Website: apple
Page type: billing-address
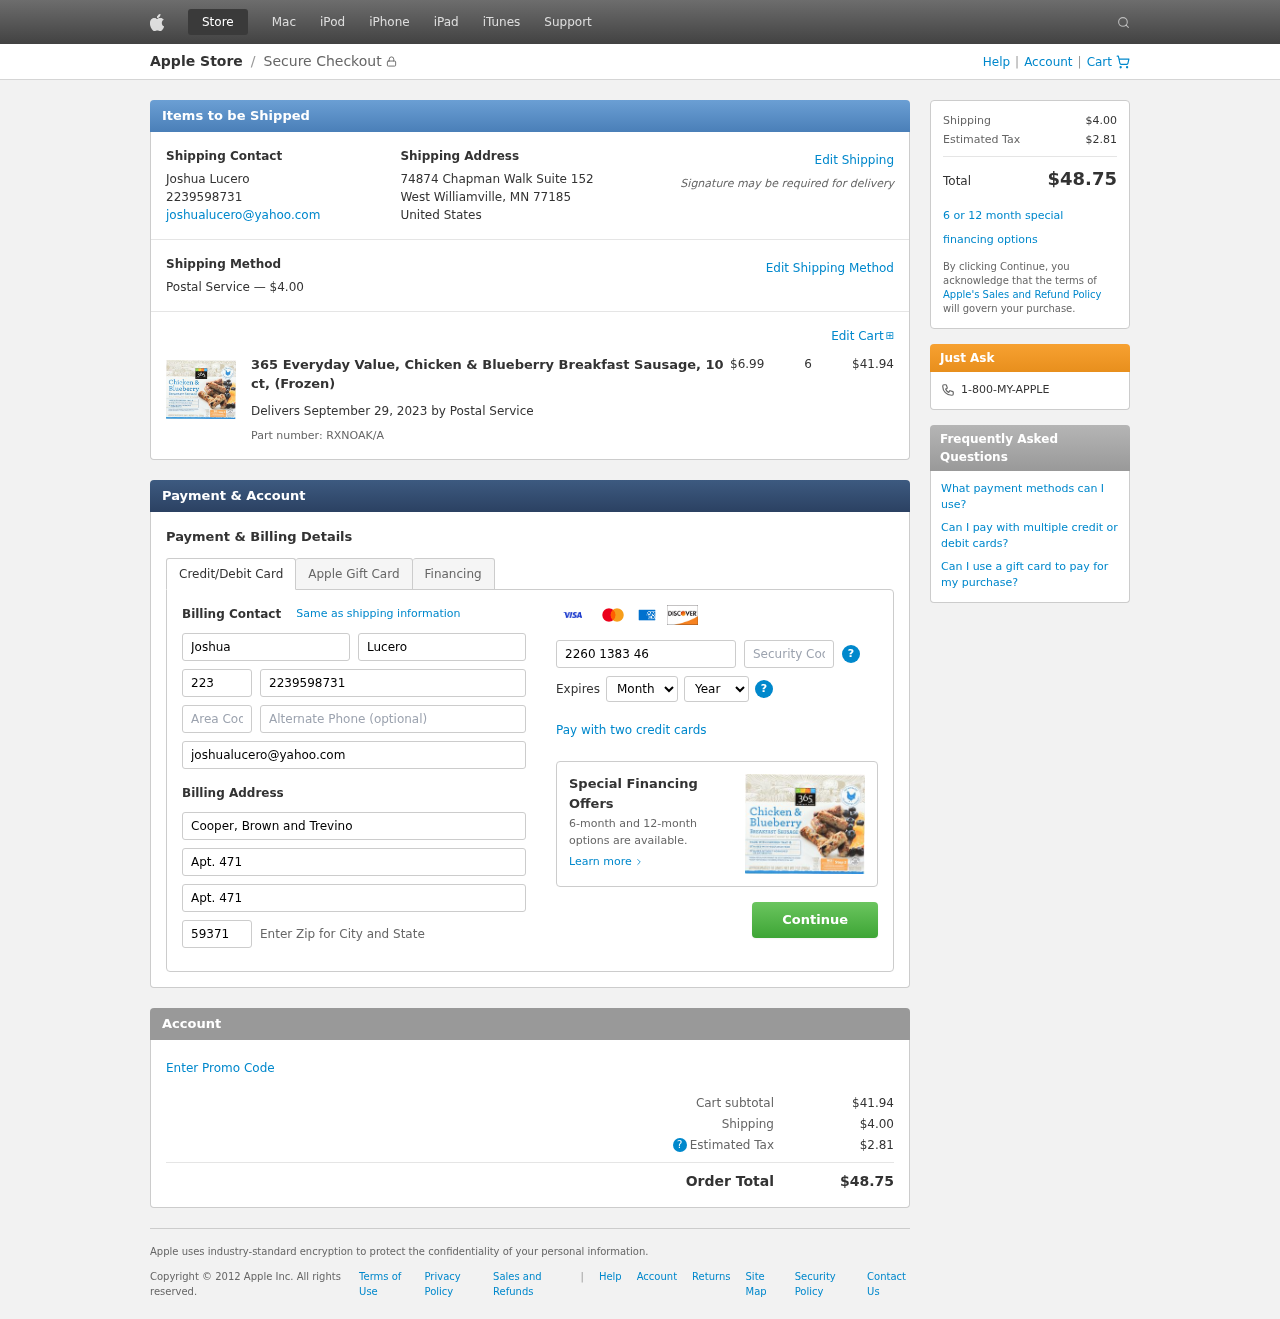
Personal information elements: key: PII_CARD_CVV
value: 133
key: PII_CARD_EXPIRY_MONTH
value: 10
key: PII_CARD_EXPIRY_YEAR
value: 29
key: PII_CARD_NUMBER
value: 2260 1383 4610 5009
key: PII_CITY_STATE_ZIP
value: West Williamville, MN 77185
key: PII_COMPANY
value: Cooper, Brown and Trevino
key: PII_COUNTRY
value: United States
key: PII_EMAIL
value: joshualucero@yahoo.com
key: PII_FIRSTNAME
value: Joshua
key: PII_FULLNAME
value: Joshua Lucero
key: PII_LASTNAME
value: Lucero
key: PII_PHONE
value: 2239598731
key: PII_PHONE_AREA
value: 223
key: PII_POSTCODE2
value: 59371
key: PII_STREET
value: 74874 Chapman Walk Suite 152
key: PII_STREET2
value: Apt. 471
Product elements: key: PRODUCT1_NAME
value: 365 Everyday Value, Chicken & Blueberry Breakfast Sausage, 10 ct, (Frozen)
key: PRODUCT1_PRICE
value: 6.99
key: PRODUCT1_QUANTITY
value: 6
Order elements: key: ORDER_SHIPPING_COST
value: $4.00
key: ORDER_SUBTOTAL
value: $41.94
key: ORDER_DELIVERY_DATE
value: September 29, 2023
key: ORDER_PART_NUMBER
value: RXNOAK/A
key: ORDER_TAX
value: $2.81
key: ORDER_TOTAL
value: $48.75